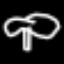
Label: mushroom